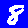
Digit: 8